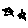
Label: star